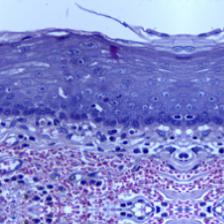
Diagnosis: Normal